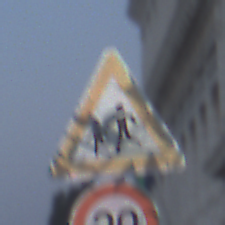
Verkehrszeichen: KinderRechts
Zusatzzeichen unten: Geschwindigkeit20
Umgebung: Outdoor, Urban
Tageszeit: Dawn
Wetter: Clear
Licht: Natural
Jahreszeit: NotSpecified
Kontrast: LowContrast